九年级 · 解析几何
某次比赛中, 羽毛球的运动路线可以看作是抛物线 $y=-\frac{1}{4} x^{2}+x+\frac{5}{4}$ 的一部分 (如图),其中出球点 $B$ 离地面 $O$ 点的距离是 $\frac{5}{4}$ 米, 球落地点 $\mathrm{A}$ 到 $O$ 点的距离是 ( )

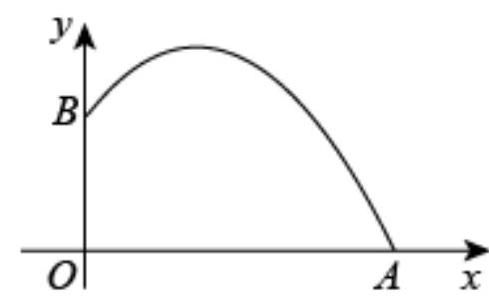
A. 1 米
B. 3 米
C. 5 米
D. $\frac{25}{16}$ 米

答案: C
解析: 令 $y=0$ 求得 $x$ 的值即可求解.

【详解】解: 令 $y=0$, 则 $-\frac{1}{4} x^{2}+x+\frac{5}{4}=0$,
解得: $x_{1}=5, x_{2}=-1$ (舍去),

$\therefore$ 球落地点 $A$ 到 $O$ 点的距离是 5 米.

故选: C.

【点睛】本题主要考查二次函数的应用, 利用函数的性质是解题的关键.